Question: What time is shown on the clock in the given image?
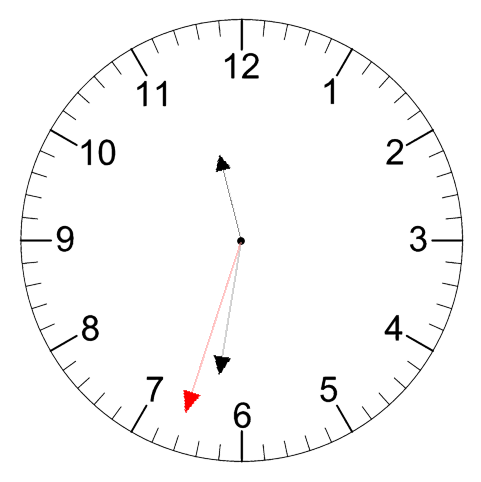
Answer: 11:31:33